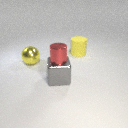
large gray metal cube in front of large yellow rubber cylinder